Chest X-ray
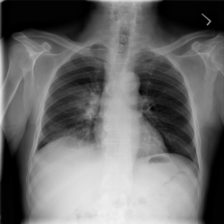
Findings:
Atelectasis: negative
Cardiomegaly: negative
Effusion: negative
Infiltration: positive
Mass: negative
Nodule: negative
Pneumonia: negative
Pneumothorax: negative
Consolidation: negative
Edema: negative
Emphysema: negative
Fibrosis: negative
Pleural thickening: negative
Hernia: negative